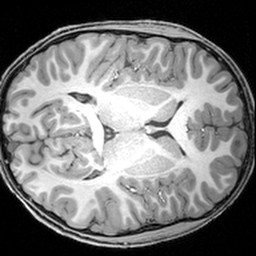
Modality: T1w
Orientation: axial
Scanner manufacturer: siemens
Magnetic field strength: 3 T
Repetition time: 1.9 s
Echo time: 0.00397 s